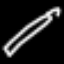
Label: pencil